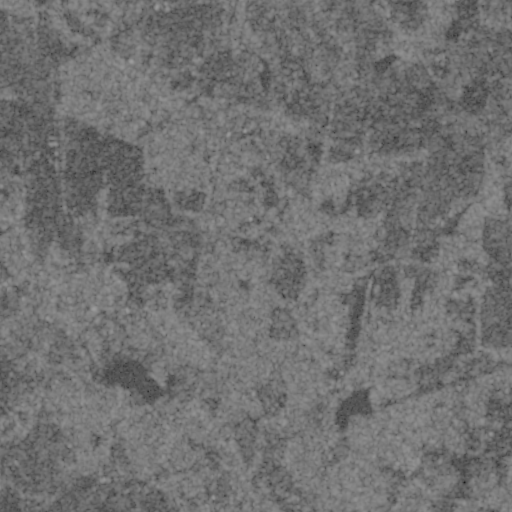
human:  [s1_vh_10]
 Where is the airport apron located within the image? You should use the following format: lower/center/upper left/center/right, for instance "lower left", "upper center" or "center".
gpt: The airport apron is located in the upper left of the image.
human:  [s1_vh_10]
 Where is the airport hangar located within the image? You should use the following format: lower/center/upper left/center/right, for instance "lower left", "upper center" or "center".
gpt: The airport hangar is located in the upper left of the image.
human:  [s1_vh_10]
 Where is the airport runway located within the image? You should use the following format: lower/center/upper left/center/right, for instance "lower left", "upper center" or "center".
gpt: The airport runway is located in the upper left of the image.
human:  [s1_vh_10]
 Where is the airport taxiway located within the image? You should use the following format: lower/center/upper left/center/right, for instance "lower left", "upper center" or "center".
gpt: The airport taxiway is located in the upper left of the image.
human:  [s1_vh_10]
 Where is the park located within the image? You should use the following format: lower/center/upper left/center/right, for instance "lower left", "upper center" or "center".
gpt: The park is located in the upper center of the image.
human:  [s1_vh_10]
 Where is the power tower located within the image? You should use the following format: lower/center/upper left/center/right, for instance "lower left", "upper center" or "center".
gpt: The power tower is located in the lower of the image.
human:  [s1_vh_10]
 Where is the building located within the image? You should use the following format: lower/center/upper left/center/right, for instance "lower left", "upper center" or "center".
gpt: The building is located in the upper left of the image.
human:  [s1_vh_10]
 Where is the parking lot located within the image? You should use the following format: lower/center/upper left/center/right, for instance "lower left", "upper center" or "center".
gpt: There is no parking lot in the image.

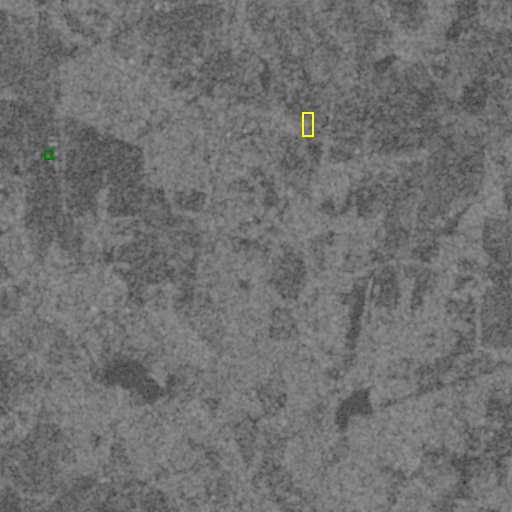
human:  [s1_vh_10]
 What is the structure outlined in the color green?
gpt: The structure outlined in green is an airport apron.
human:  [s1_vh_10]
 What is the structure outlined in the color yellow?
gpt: The structure outlined in yellow is a park.
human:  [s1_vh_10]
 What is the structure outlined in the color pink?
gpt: There is no pink outline.